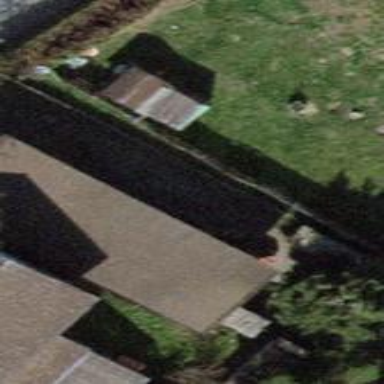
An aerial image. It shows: Shed.